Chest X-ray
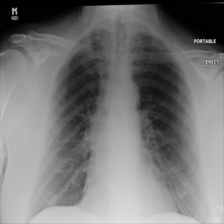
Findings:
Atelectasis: negative
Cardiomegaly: negative
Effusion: negative
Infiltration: negative
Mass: negative
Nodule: negative
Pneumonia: negative
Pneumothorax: negative
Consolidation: negative
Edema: negative
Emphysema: negative
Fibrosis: negative
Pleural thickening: negative
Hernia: negative